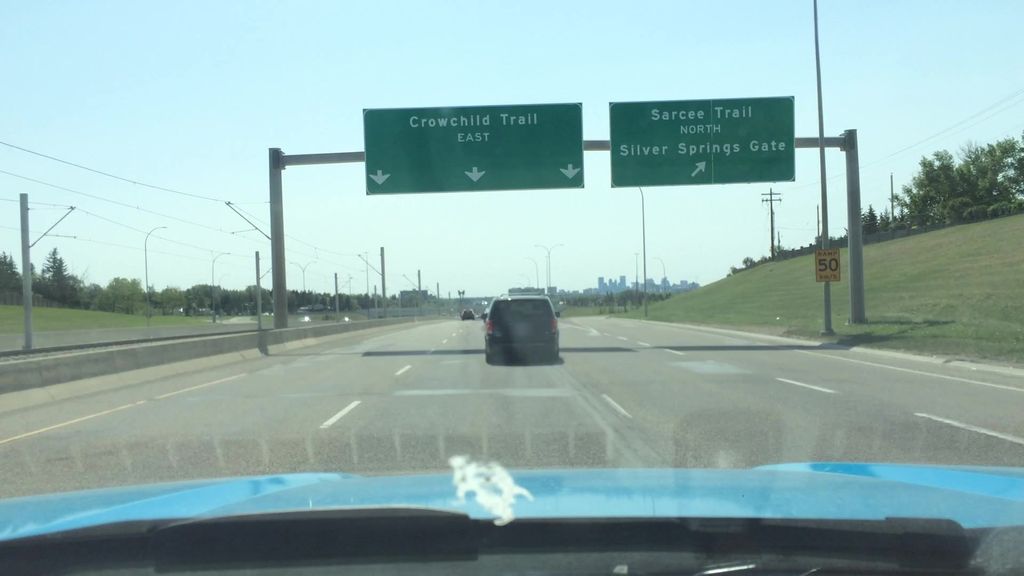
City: calgary